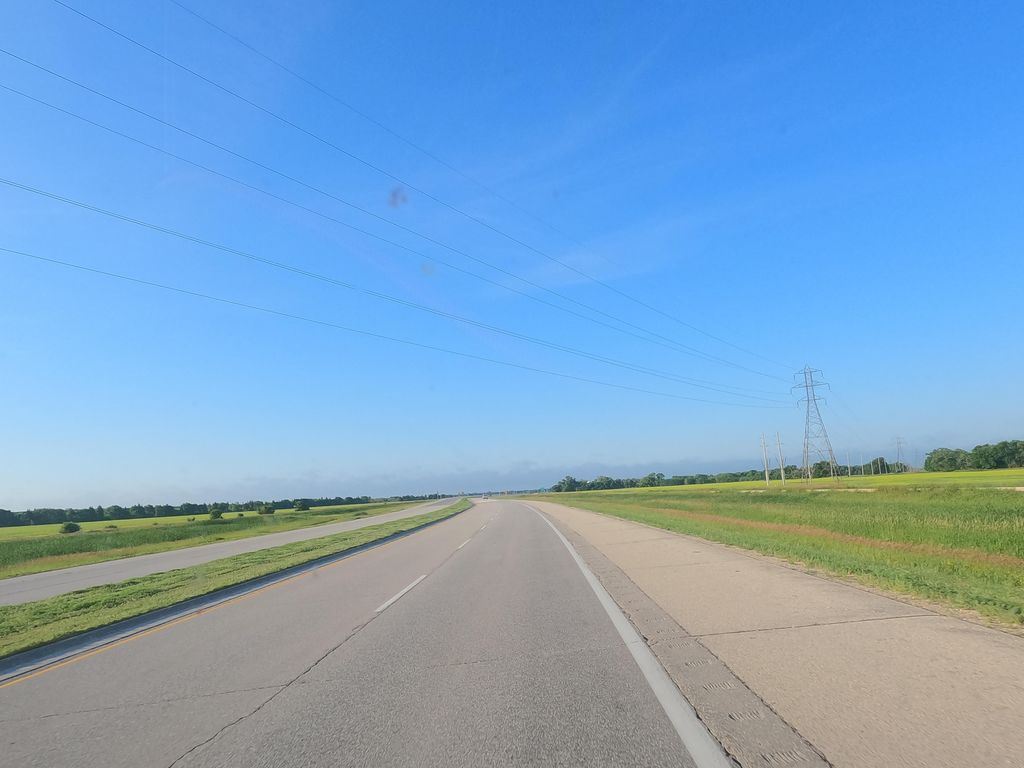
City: winnipeg